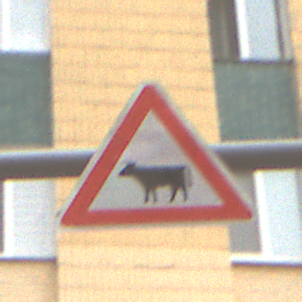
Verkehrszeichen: ViehtriebRechts
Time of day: MorningAfternoon
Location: Outdoor (Urban)
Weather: Overcast
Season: NotSpecified
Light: Natural